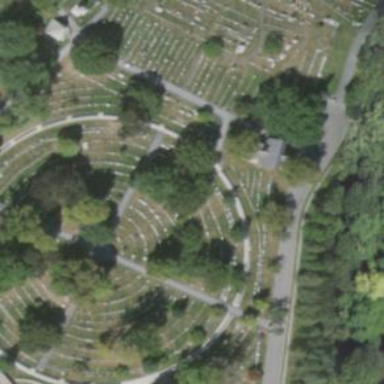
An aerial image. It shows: Sector in the cemetery.